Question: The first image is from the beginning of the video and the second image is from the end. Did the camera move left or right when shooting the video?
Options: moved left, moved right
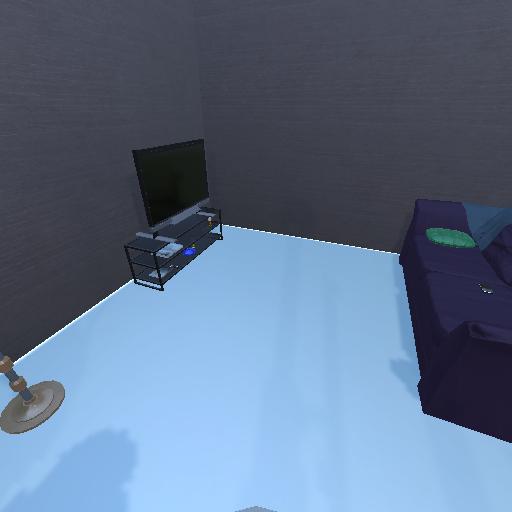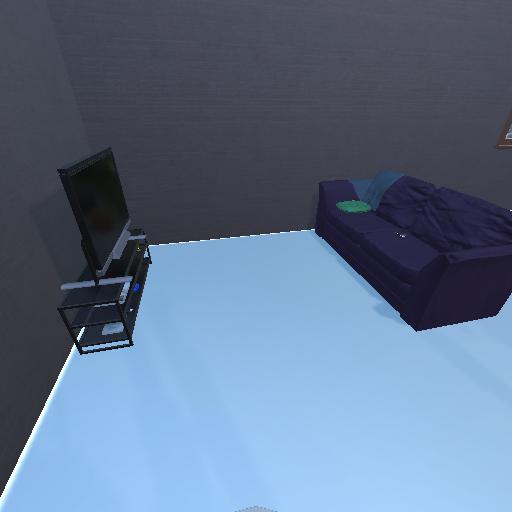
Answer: moved left